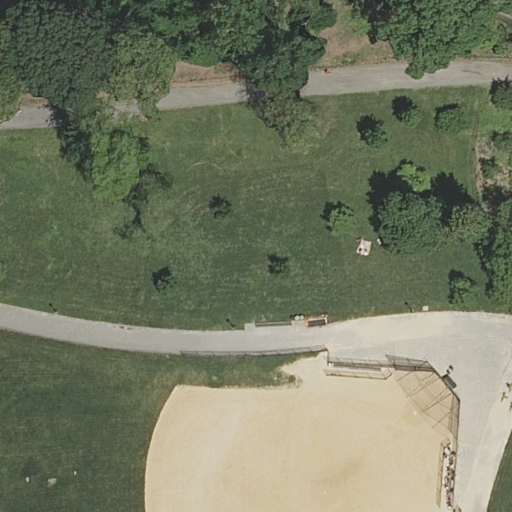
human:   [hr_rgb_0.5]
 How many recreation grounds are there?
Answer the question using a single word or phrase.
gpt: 1

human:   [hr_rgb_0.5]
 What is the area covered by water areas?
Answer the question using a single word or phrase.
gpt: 0m2

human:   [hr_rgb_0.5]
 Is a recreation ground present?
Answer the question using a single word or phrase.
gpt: yes

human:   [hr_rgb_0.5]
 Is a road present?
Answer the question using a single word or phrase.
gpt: yes

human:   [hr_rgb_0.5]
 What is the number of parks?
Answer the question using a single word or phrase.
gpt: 1

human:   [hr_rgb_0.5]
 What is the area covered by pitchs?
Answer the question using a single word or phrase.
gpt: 1298m2

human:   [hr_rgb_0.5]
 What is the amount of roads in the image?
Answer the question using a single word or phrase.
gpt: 3

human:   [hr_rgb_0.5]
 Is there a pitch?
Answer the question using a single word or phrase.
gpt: yes

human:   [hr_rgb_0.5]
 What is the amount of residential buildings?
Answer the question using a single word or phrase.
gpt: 0

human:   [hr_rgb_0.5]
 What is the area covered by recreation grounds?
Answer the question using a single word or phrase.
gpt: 3774m2

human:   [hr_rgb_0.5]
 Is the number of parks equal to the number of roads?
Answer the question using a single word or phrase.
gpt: no

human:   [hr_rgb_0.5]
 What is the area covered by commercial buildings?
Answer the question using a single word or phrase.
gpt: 0m2

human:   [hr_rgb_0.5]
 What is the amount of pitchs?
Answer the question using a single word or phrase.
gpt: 1

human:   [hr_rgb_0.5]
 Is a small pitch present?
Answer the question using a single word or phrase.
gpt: no

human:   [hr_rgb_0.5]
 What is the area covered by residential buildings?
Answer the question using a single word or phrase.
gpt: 0m2

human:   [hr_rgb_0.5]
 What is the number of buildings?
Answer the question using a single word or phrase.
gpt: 0

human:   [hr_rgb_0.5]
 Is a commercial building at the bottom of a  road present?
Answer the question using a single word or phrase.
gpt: no

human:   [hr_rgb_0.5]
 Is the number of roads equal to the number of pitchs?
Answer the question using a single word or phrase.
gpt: no

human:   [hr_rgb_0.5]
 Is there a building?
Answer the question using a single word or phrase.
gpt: no

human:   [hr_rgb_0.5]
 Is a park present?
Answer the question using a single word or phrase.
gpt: yes

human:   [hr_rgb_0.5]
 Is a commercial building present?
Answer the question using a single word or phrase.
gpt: no

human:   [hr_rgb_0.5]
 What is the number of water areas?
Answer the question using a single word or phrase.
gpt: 0

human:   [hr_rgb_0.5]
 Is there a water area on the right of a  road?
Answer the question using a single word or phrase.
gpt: no

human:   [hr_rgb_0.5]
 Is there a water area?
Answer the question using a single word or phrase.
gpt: no

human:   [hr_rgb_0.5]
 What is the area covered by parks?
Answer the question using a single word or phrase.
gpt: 10633m2

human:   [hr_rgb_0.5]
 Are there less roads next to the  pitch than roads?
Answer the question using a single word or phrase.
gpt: no

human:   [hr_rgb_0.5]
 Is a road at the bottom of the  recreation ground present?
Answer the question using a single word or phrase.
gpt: no

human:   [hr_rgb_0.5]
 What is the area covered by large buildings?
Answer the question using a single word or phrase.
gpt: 0m2

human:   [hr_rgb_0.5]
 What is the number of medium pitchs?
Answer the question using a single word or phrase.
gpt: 0

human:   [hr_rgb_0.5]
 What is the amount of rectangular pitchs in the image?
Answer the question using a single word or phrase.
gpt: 0

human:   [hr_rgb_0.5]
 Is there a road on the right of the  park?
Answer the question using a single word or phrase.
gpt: no

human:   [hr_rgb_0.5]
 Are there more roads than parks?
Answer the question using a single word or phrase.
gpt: yes

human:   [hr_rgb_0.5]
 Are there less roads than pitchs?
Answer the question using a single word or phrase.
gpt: no

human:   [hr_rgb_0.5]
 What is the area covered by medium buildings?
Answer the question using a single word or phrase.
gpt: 0m2

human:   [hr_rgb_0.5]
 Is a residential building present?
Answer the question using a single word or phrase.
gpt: no

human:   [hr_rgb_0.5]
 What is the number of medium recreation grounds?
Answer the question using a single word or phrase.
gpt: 0

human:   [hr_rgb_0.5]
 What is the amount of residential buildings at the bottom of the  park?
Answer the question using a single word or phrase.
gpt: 0

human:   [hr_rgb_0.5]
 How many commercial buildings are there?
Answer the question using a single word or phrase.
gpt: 0

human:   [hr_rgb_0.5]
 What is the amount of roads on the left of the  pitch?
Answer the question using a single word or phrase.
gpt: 0

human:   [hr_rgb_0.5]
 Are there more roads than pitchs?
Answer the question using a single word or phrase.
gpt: yes

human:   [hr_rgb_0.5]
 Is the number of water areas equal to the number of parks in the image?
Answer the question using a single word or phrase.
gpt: no

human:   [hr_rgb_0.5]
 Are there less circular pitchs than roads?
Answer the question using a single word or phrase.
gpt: yes

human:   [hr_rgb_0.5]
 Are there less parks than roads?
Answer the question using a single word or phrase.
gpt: yes

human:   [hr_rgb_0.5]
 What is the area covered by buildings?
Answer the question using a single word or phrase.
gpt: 0m2

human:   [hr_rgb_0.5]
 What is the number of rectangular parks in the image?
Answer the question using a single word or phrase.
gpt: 1

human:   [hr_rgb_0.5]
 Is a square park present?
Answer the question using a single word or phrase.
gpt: no

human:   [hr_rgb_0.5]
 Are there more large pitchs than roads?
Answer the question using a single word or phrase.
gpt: no

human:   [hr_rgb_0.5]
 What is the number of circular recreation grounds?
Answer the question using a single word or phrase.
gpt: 0

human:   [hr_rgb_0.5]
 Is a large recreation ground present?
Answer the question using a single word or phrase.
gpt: yes

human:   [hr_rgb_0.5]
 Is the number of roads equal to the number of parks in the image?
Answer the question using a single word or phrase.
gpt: no

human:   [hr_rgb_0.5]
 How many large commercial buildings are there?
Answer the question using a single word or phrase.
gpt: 0

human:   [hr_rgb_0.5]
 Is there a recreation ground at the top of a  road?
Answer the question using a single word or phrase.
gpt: no

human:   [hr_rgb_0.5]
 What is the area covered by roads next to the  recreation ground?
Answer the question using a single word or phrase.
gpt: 0m2

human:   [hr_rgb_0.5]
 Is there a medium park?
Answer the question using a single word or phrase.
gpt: no

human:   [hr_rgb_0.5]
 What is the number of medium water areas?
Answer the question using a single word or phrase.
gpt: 0

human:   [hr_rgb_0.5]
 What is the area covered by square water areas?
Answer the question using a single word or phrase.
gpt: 0m2

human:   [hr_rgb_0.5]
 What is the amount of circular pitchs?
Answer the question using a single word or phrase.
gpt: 0

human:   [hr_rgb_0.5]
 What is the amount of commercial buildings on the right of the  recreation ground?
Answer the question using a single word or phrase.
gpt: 0

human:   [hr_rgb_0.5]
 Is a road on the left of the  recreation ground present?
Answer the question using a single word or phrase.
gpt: yes

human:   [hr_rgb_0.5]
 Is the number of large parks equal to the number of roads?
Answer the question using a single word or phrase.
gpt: no

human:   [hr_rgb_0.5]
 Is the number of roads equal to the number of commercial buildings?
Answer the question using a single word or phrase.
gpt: no

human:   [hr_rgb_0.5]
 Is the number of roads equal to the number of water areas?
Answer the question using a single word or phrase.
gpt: no

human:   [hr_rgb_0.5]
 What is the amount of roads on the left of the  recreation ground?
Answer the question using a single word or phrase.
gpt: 3

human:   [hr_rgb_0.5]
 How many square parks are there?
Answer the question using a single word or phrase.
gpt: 0